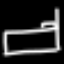
Label: bed